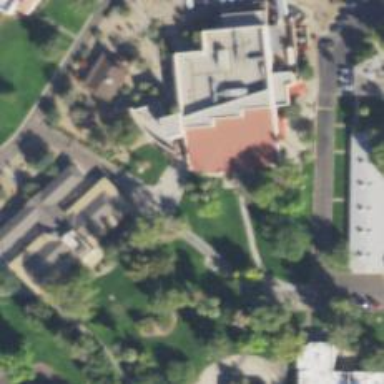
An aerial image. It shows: College building.